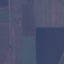
Land use / land cover: AnnualCrop